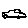
Label: car